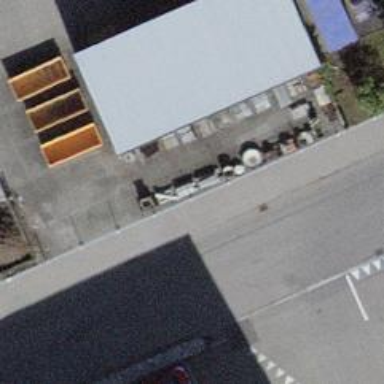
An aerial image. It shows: Recycling center that accepts scrap metal.